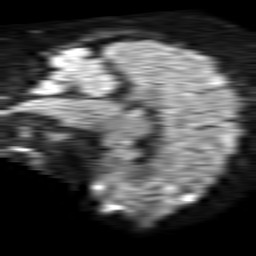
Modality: TRACE
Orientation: sagittal
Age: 36
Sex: female
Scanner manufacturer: philips
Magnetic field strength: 1.5 T
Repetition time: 4.6 s
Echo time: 0.08517 s